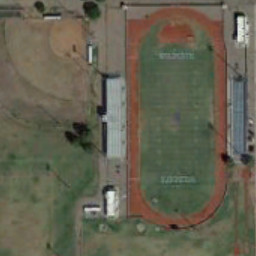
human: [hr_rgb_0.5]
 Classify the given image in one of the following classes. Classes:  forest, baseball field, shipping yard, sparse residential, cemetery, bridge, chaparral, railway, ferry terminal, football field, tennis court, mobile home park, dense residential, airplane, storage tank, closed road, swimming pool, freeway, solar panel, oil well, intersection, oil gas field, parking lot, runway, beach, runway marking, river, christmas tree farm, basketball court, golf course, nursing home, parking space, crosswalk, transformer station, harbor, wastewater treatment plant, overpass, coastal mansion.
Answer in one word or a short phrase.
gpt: football field